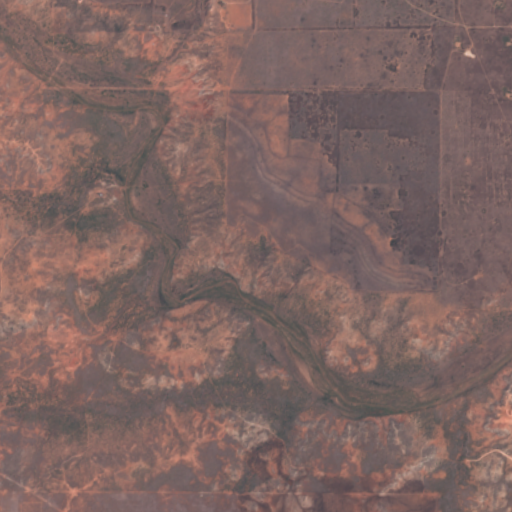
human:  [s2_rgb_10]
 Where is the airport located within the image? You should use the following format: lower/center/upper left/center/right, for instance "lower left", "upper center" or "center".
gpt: The airport is located in the lower left of the image.
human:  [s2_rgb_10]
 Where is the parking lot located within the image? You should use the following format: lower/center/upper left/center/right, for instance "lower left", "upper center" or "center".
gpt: There is no parking lot in the image.